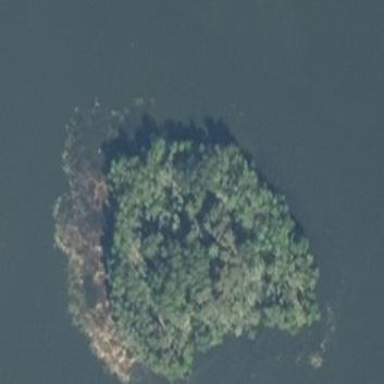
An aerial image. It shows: Islet.